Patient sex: F
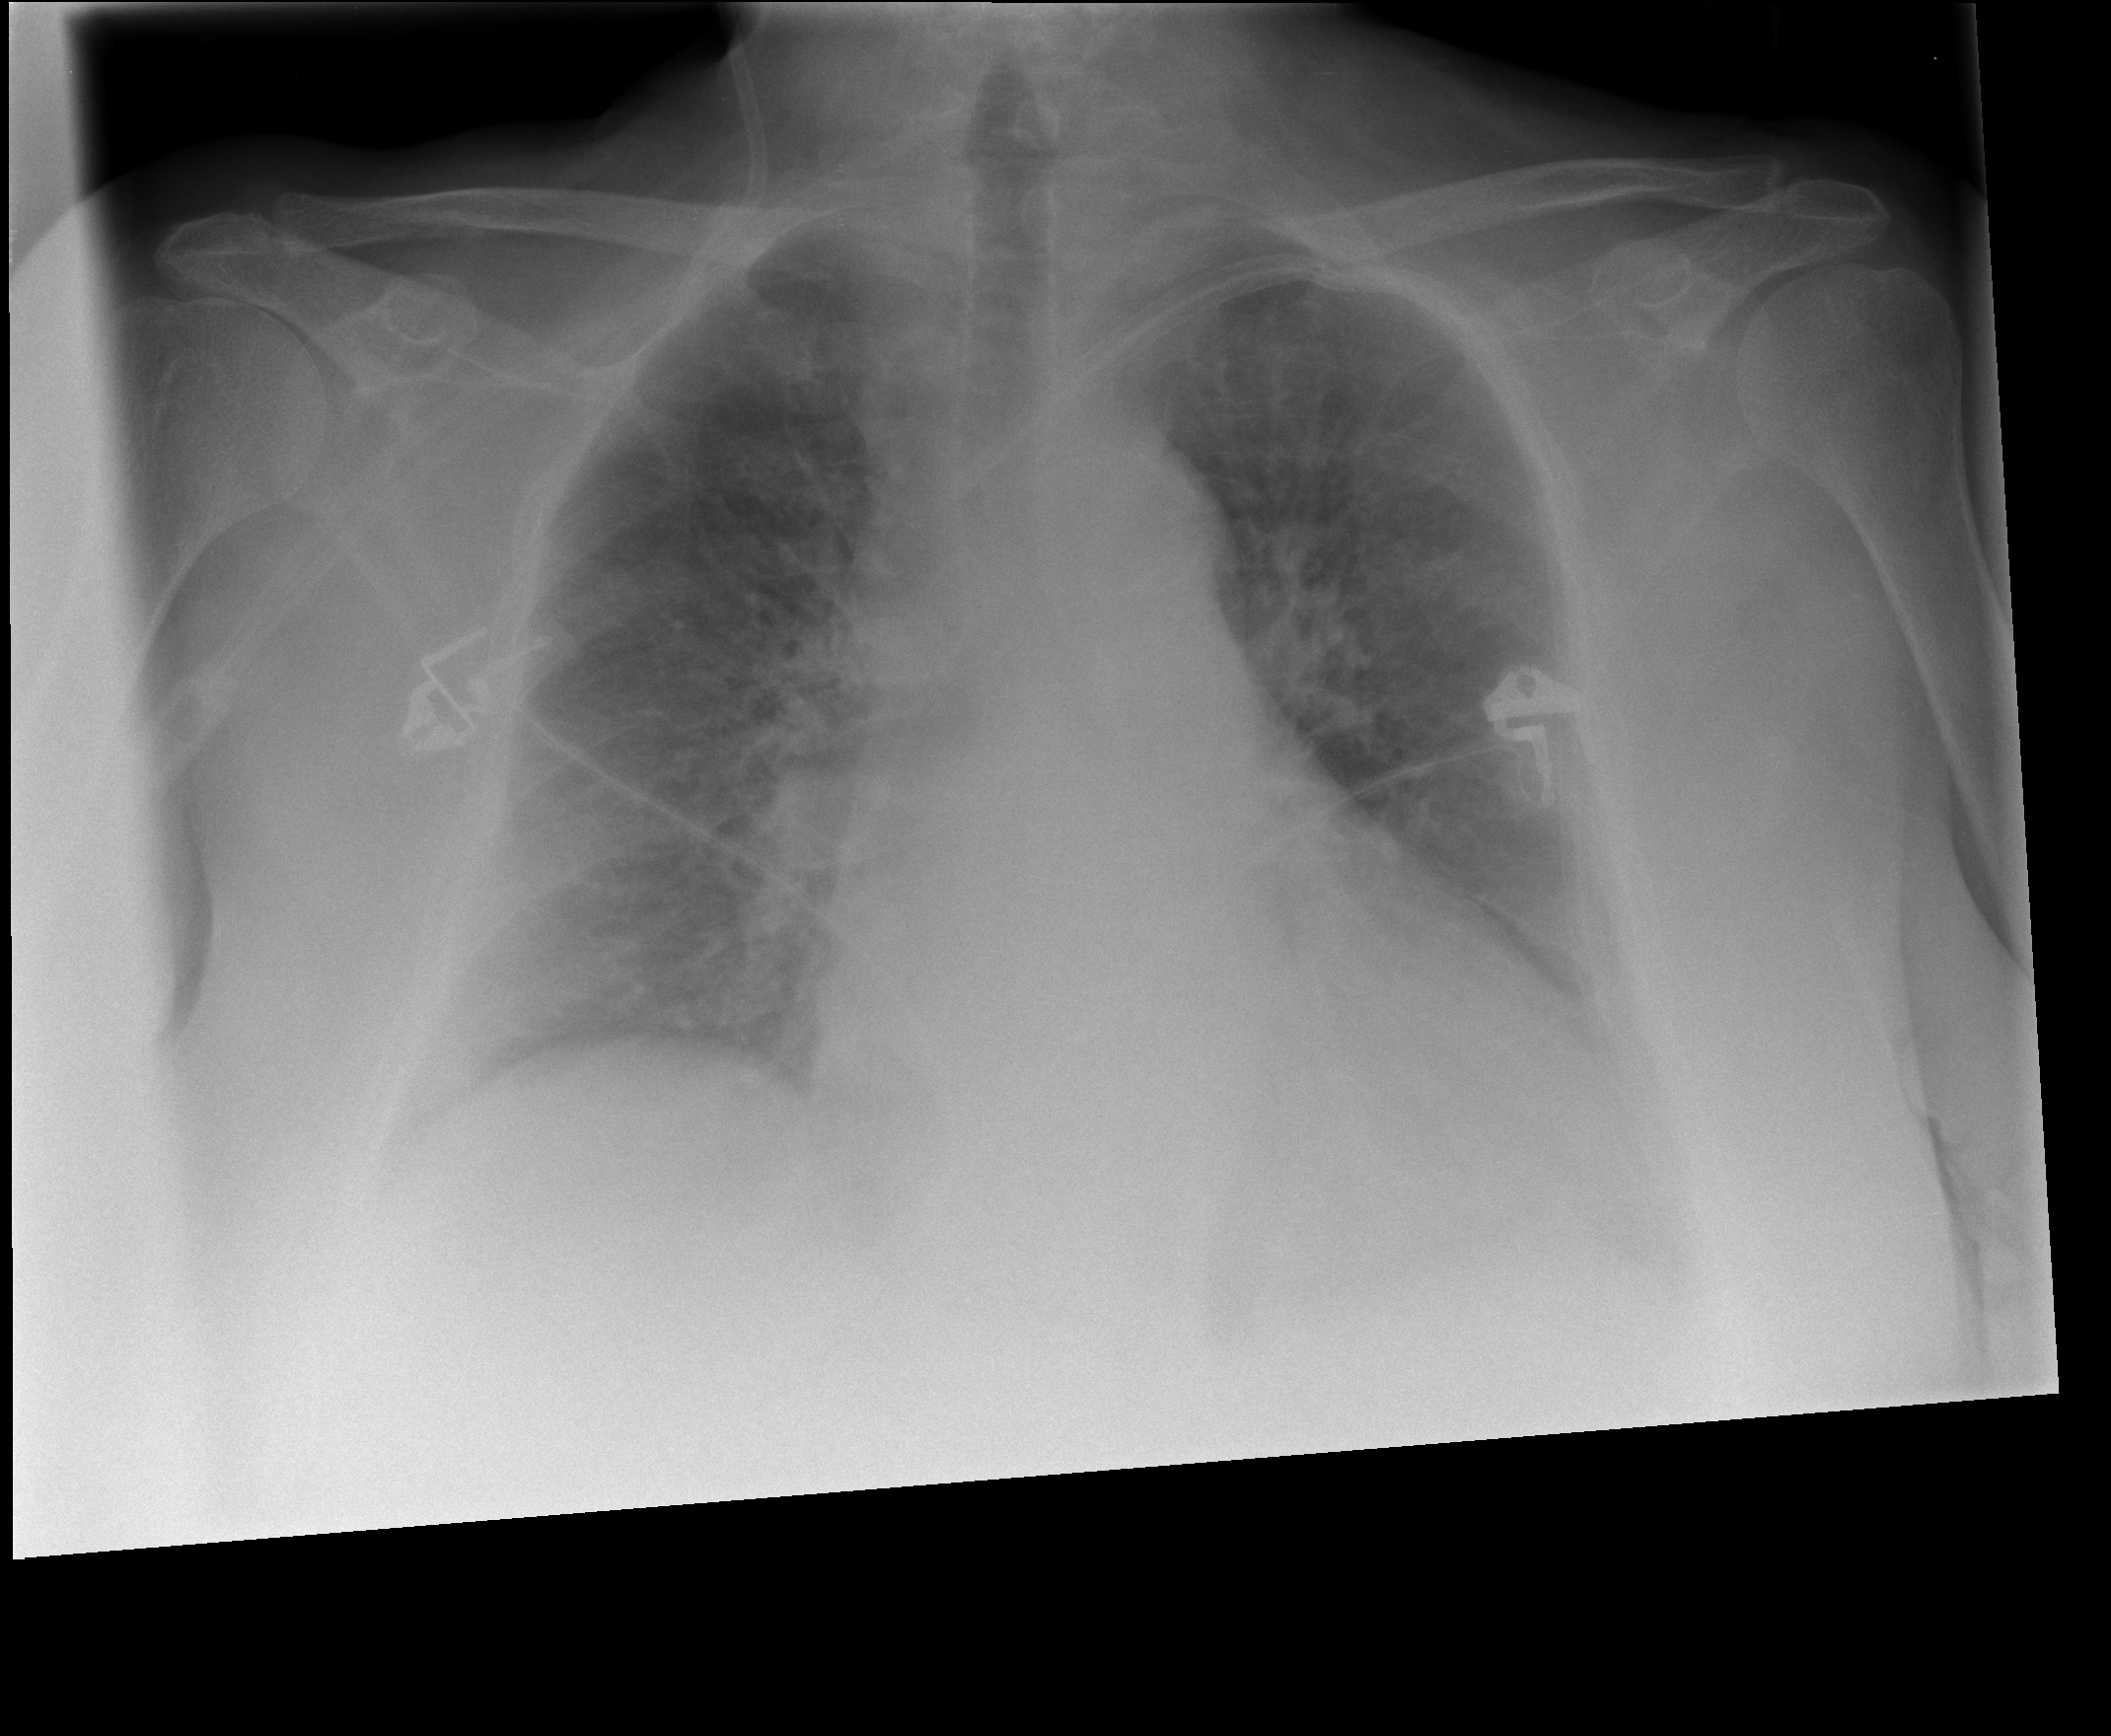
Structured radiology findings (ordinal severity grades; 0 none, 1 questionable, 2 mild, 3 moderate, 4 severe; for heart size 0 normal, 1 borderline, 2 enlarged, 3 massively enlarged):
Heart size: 1
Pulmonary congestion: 0
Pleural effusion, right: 0
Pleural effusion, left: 0
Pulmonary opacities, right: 1
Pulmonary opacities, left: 1
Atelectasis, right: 0
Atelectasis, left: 0